Field crop: tomato
Growth stage: 1
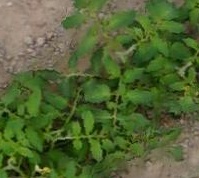
Species: tomato